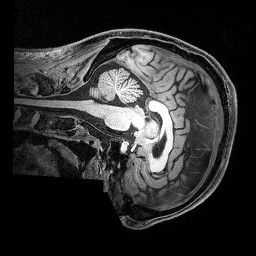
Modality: T1w
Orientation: sagittal
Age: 31
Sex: male
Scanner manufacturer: siemens
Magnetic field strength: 3 T
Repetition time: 2.5 s
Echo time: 0.00369 s